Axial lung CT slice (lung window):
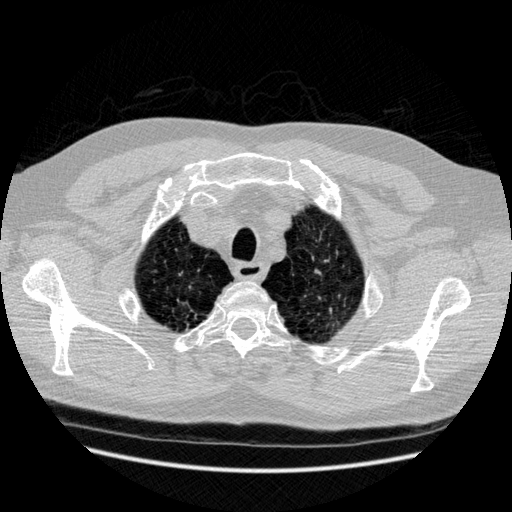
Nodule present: no